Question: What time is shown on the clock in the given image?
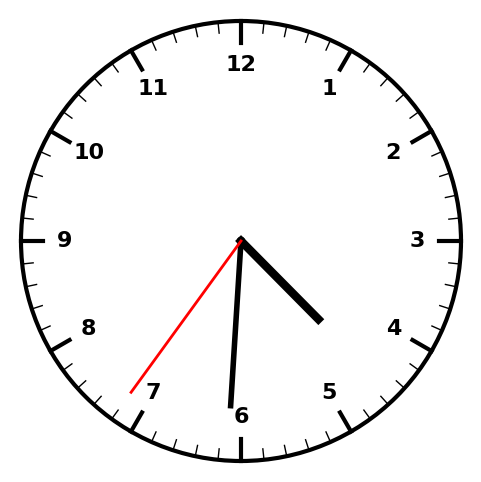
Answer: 04:30:36